【题型】填空题　【知识点】立体几何　【难度】easy
如图$ABCDEF-A'B'C'D'E'F'$为正六棱柱，若从该正六棱柱的$6$个侧面的$12$条面对角线中，随机选取两条，则它们共面的概率是\underline{\quad\quad\quad\quad}。

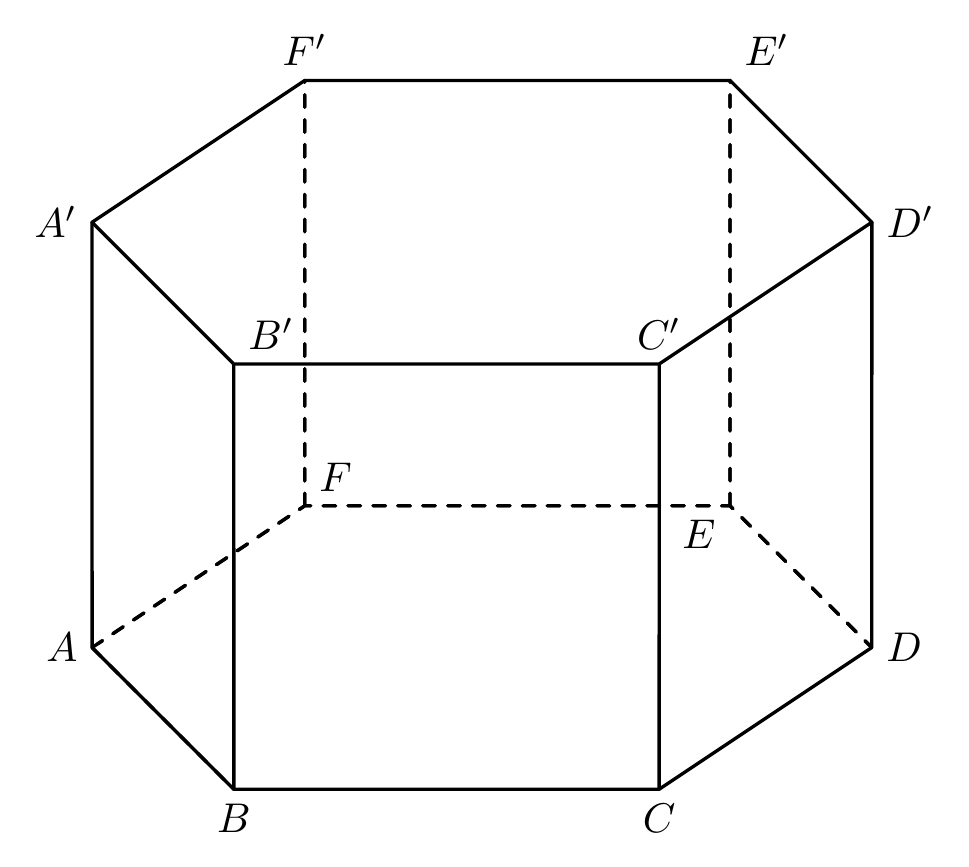
【解答】
【答案】$\boldsymbol{\dfrac{6}{11}}$

【详解】由题意知，若两个对角线在同一个侧面，因为有$6$个侧面，所以共有$6$组；\\
若相交且交点在正六棱柱的顶点上，因为有$12$个顶点，所以共有$12$组；\\
若相交且交点在对角线延长线上时，如图所示，连接$AD$，$C'D$，$E'D$，$AB'$，$AF'$，

先考虑下底面，根据正六边形性质可知$EF \parallel AD \parallel BC$，所以$E'F' \parallel AD \parallel B'C'$，\\
且$E'F' = B'C' \neq AD$，故$ADC'B'$共面，且$ADE'F'$共面，\\
故$AF'$，$DE'$相交，且$C'D$，$AB'$相交，故共面有$2$组，\\
则正六边形对角线$AD$所对应的有$2$组共面的面对角线，\\
同理可知正六边形对角线$BE$，$CF$所对的分别有两组，共$6$组，\\
故对于上底面对角线$A'D'$，$B'E'$，$C'F'$同样各有两组，共$6$组，\\
若对面平行，一组对面中有$2$组对角线平行，三组对面共有$6$组，

所以共面的概率是
\[
\frac{6+12+12+6}{\mathrm{C}_{12}^2} = \frac{6}{11}.
\]

故答案为：$\dfrac{6}{11}$。
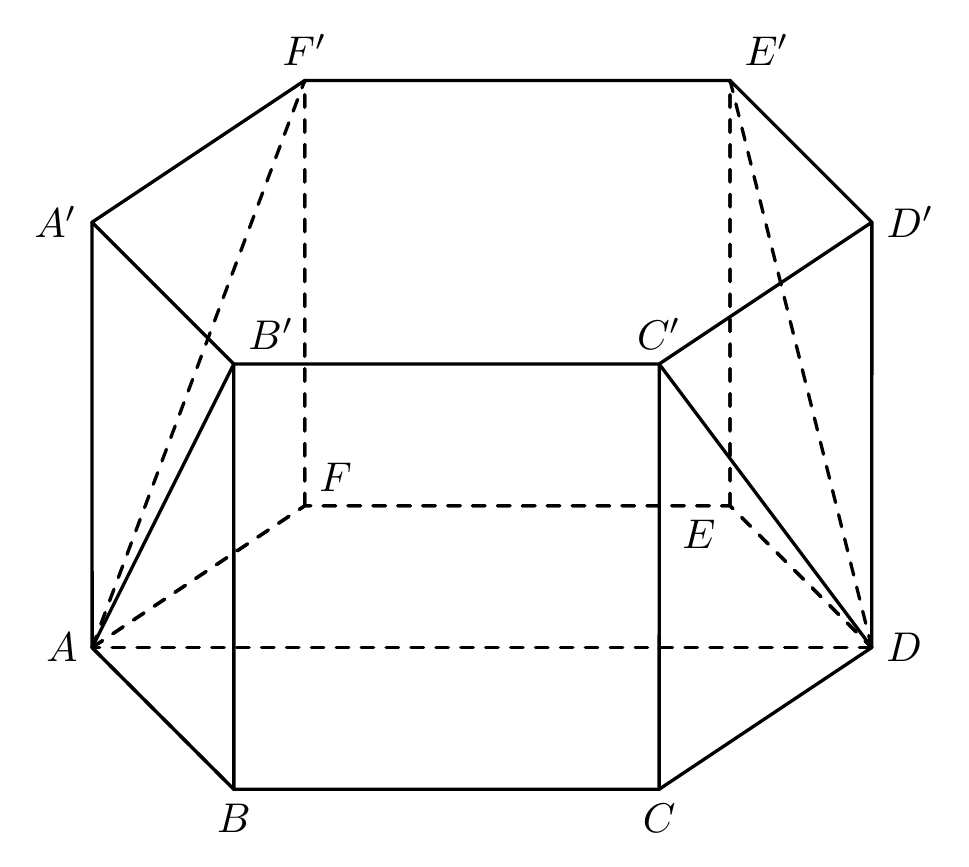